Field crop: maize
Growth stage: 2
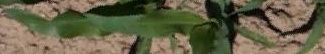
Species: maize